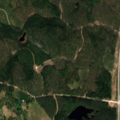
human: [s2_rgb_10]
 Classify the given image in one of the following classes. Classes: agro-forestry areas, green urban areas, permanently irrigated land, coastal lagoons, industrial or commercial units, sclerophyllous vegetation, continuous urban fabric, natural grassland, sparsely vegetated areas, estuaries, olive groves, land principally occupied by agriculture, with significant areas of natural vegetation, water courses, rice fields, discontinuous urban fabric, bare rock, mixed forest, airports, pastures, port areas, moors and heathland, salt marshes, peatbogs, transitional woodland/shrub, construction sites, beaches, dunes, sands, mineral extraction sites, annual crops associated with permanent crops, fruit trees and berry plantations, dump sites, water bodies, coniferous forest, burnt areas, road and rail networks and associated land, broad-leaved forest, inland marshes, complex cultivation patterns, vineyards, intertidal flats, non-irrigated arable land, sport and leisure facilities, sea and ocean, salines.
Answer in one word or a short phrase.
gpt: coniferous forest, transitional woodland/shrub